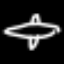
Label: airplane